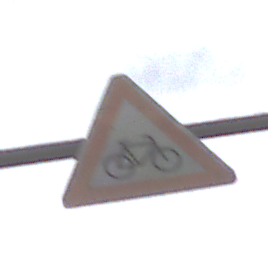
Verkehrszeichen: RadverkehrLinks
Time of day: Midday
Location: Outdoor (Nature)
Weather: PartlyCloudy
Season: NotSpecified
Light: Natural